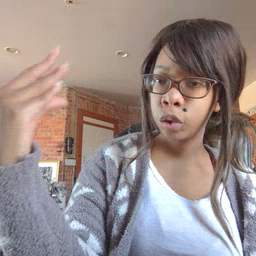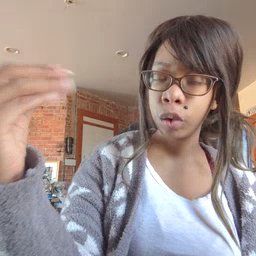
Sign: go